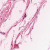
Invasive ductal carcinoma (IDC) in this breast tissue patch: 0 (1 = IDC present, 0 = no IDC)